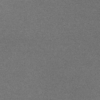
Label: dusty